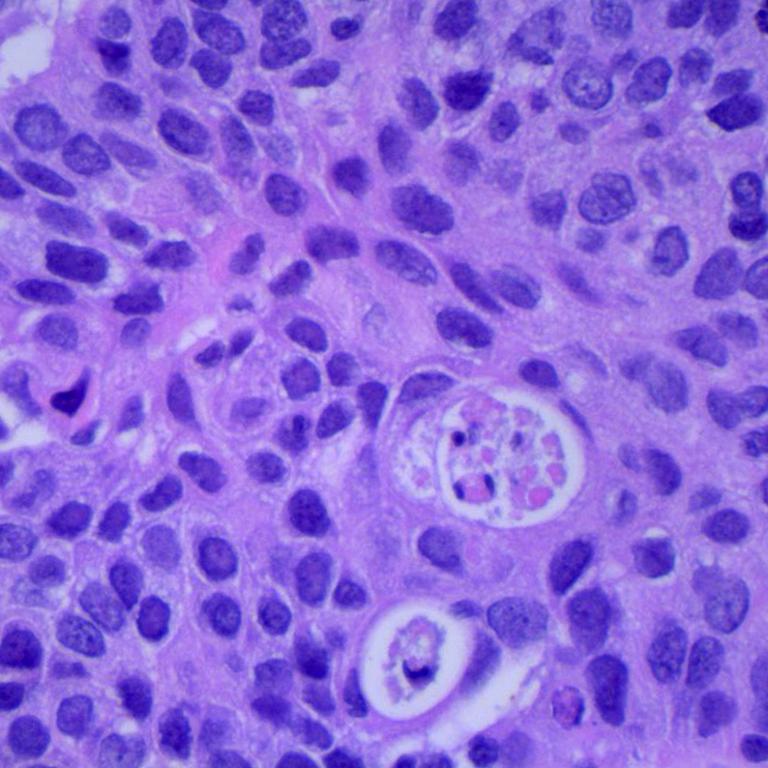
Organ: lung
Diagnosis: squamous carcinomas